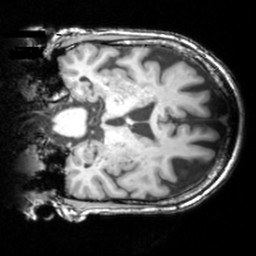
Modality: T1w
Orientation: coronal
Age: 82
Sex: female
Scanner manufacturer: siemens
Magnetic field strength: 3 T
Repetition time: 1.62 s
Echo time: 0.003 s